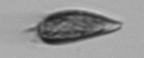
Label: Prorocentrum_triestinum